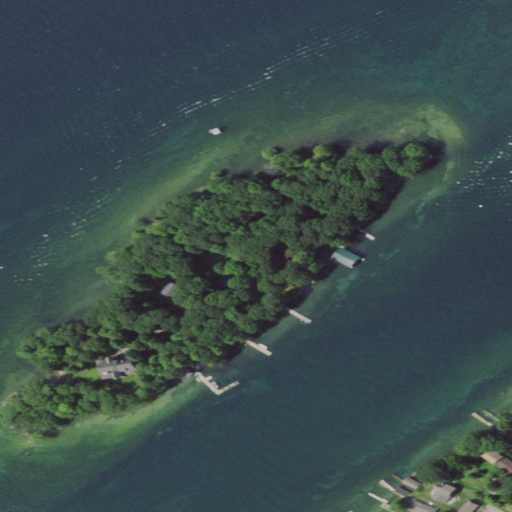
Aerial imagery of island in New York named Linda Island containing open water, deciduous forest, mixed forest, medium intensity development, open development, low intensity development, and pasture